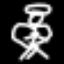
Label: angel